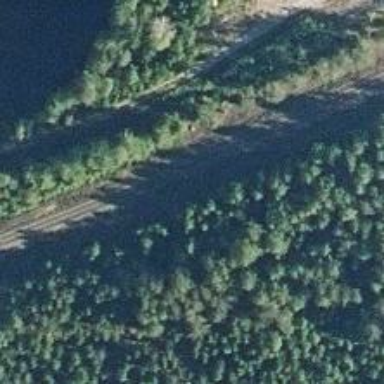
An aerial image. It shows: Continuous rail track.